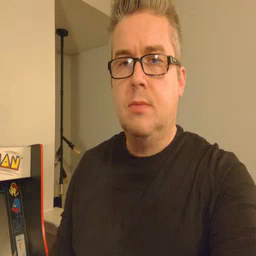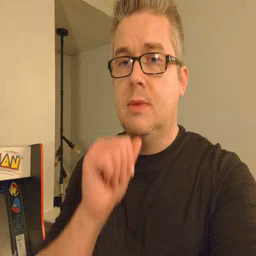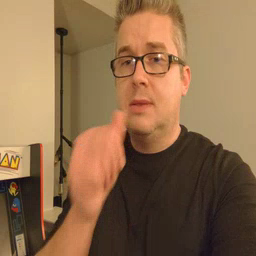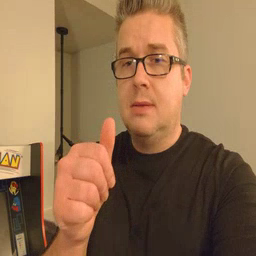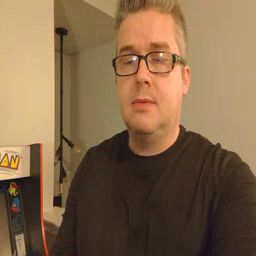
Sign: not